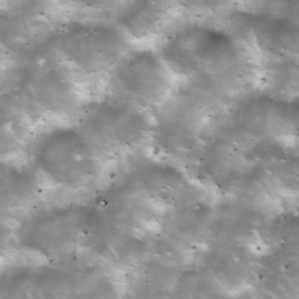
Label: non_frost